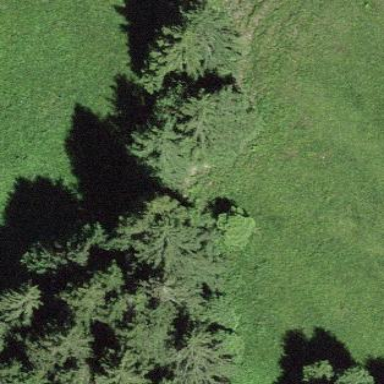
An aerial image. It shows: Forest area.